This plot shows a bearing's acceleration signal over time (raw waveform). Based on the visible evidence, which condition applies: normal, inner_race, outer_race, ball?
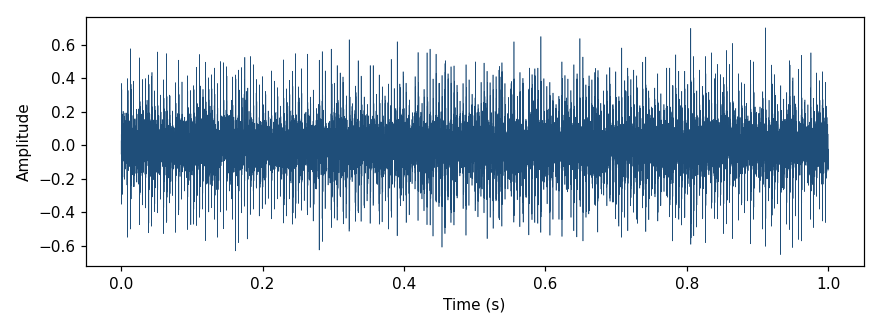
Answer: outer_race